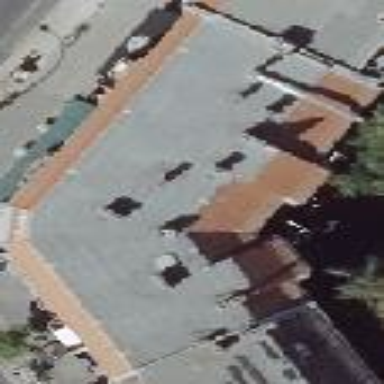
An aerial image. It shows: Residential building with distinctive double saltbox roof shape.